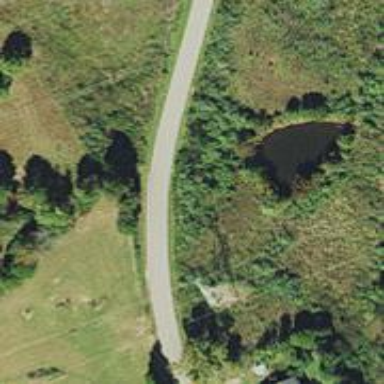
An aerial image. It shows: Unclassified road.